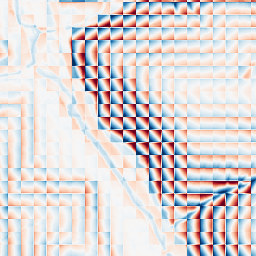
Category: wavelet
Decomposition family: wavelet_biorthogonal
Decomposition parameters: wavelet: bior1.3
level: 4
Upsampling method: bicubic
Upsampling parameters: scale: 2
Upsampling scale: 2